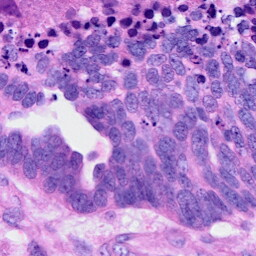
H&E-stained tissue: Ovarian